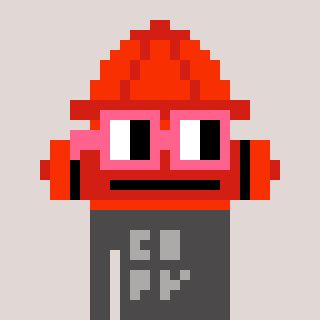
a pixel art character with square pink glasses, a fire hydrant-shaped head and a grayscale-colored body on a warm background